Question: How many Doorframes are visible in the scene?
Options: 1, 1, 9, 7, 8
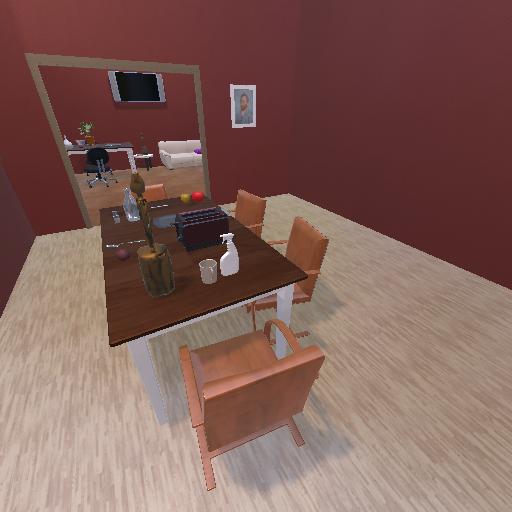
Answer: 1